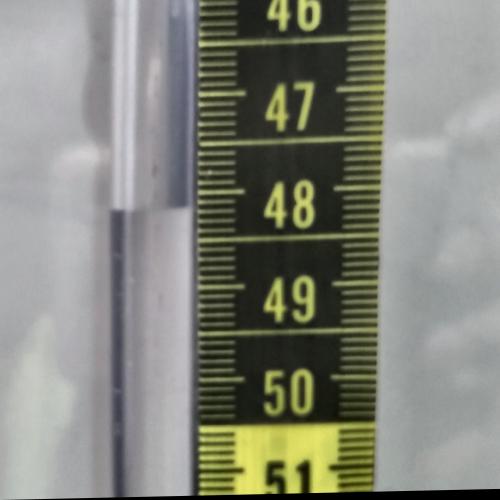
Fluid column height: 48.2 cm